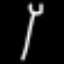
Label: fork